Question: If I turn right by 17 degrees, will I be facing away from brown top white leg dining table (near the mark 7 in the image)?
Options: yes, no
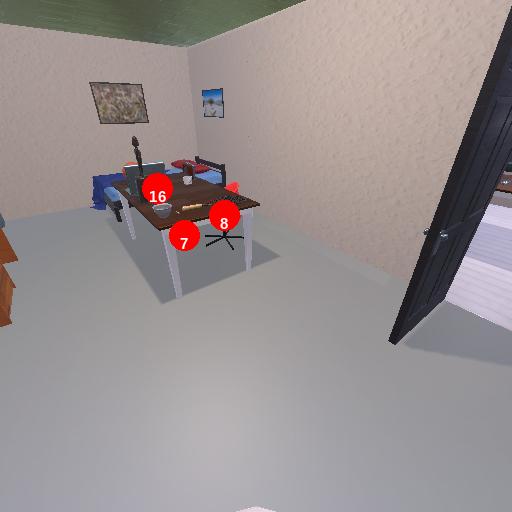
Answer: yes